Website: walmart
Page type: address-validator
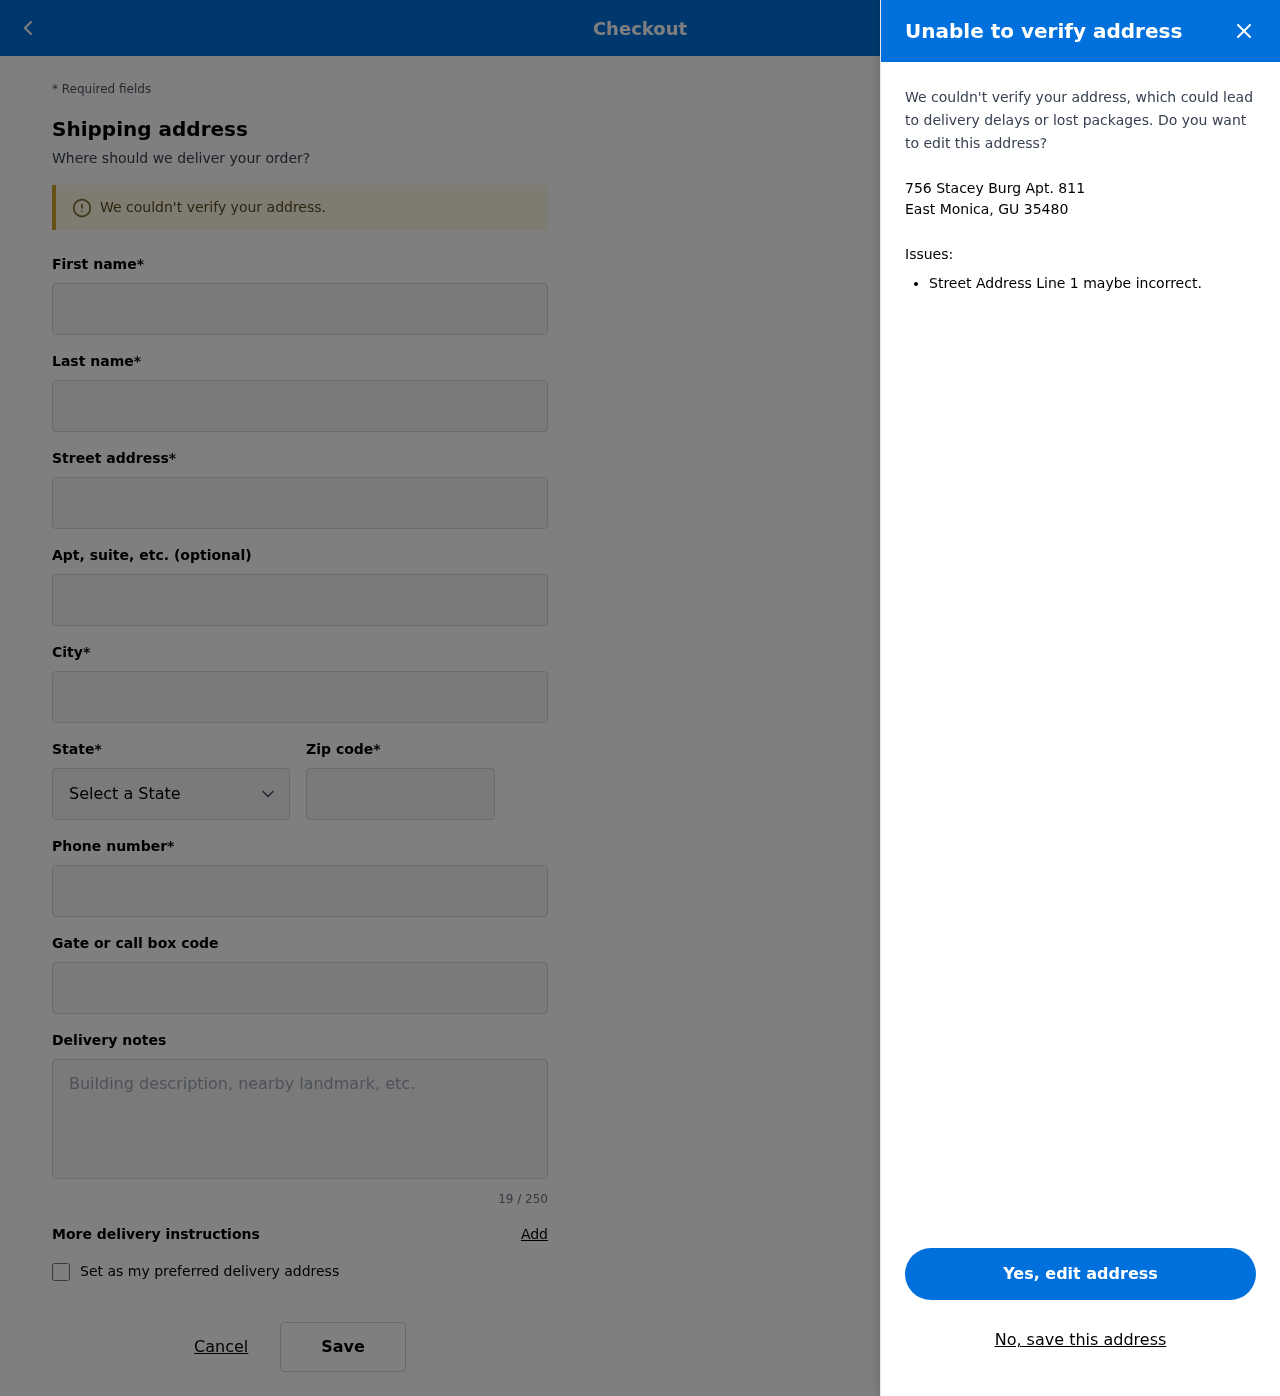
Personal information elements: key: PII_CITY_STATE_ZIP
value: East Monica, GU 35480
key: PII_DELIVERY_INSTRUCTIONS
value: Leave at back porch
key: PII_STATE_ABBR
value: GU
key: PII_STREET
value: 756 Stacey Burg Apt. 811
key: PII_FIRSTNAME
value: Briana
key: PII_LASTNAME
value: Todd
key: PII_STREET2
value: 1302 David Turnpike Suite 899
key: PII_CITY
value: East Monica
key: PII_POSTCODE
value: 35480
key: PII_PHONE
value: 3366231243
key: PII_SECURITY_CODE
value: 9085